Question: Here's a <URL>.

I am really confused about the 'c' being equal to '0.5' part. Actually overall I am confused how the 'logn' can become 'n^(0.5)'. Couldn't I just let 'c' be equal to '100' which would mean '100 < d' which results in a different case being used? What am I missing here?
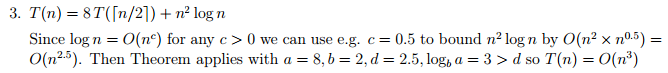
Answer: You of course set 'c = 100' so that 'n^c' is a (very, veeery) rough asymptotical upper bound to 'log(n)', but this would give you a horrendous and absolutely useless estimate on your runtime 'T(n)'.
What it tells you, is that: every polynomial function 'n^c' grows faster than the logarithm, no matter how small 'c' is, as long as it remains positive. You could take 'c=0.0000000000001', it would seem to grow ridiculously small in the beginning, but at some point it would become larger than 'log(n)' and diverge to infinity much faster than 'log(n)' does. Therefore, in order to get rid of the 'n^2 log(n)' term and being able to apply the polynomial-only version of the Master theorem, you upper bound the logarithmic term by something that grows slowly enough (but still faster than 'log(n)'). In this example, 'n^c' with 'c=0.5' is sufficient, but you could also take 'c=10^{-10000}' "just to make sure".
Then you apply the Master theorem, and get a reasonable (and sharp) asymptotic upper bound for your 'T(n)'.